Field crop: tomato
Growth stage: 2
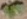
Species: solanum